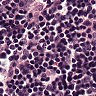
Metastatic tissue present: no